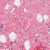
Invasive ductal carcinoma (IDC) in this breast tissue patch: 0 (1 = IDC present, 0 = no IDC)